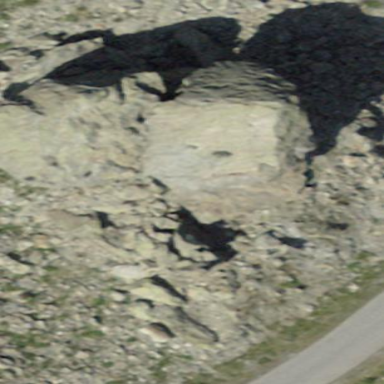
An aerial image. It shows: View of natural rock.